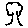
Label: tree